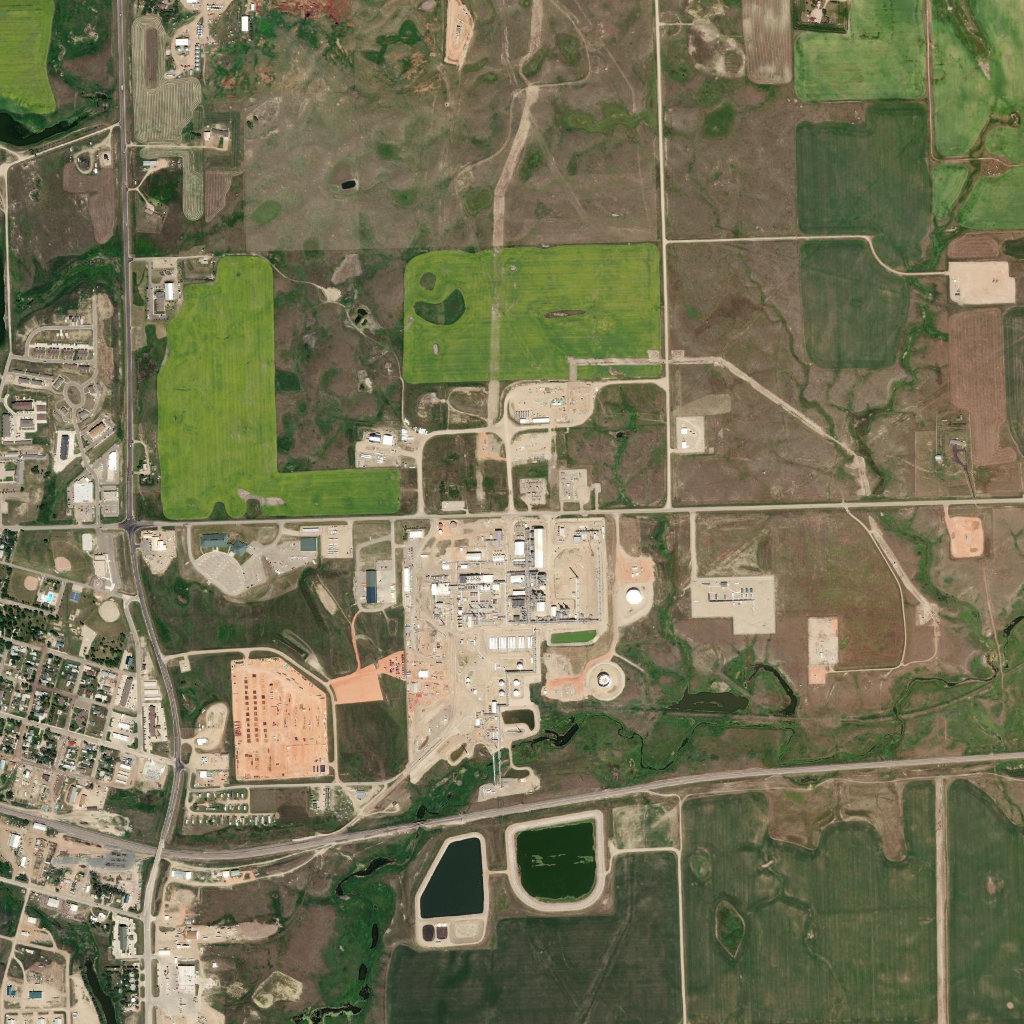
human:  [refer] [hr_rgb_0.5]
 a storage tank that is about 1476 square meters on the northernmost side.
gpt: <box>[[61, 57, 62, 59, 0]]</box>